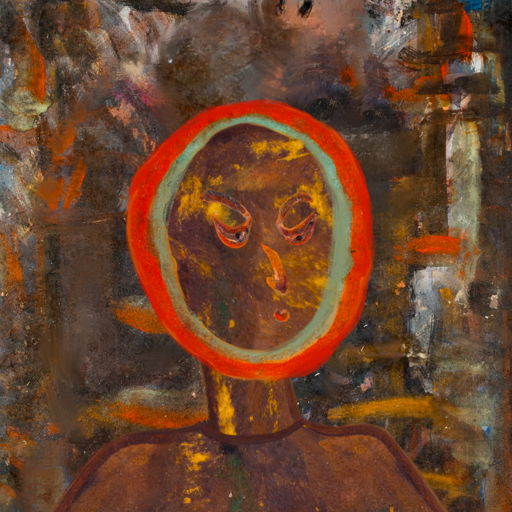
Background: GypsyQueen, Head And Neck Side: Comrade, Face Side: Hypocrite, Bust: Comrade, Hair Side: Sisters, Head Accessory: Blank, Second Necklace: Blank, Necklace: Blank, Baby: Blank